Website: home-depot
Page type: account-selection
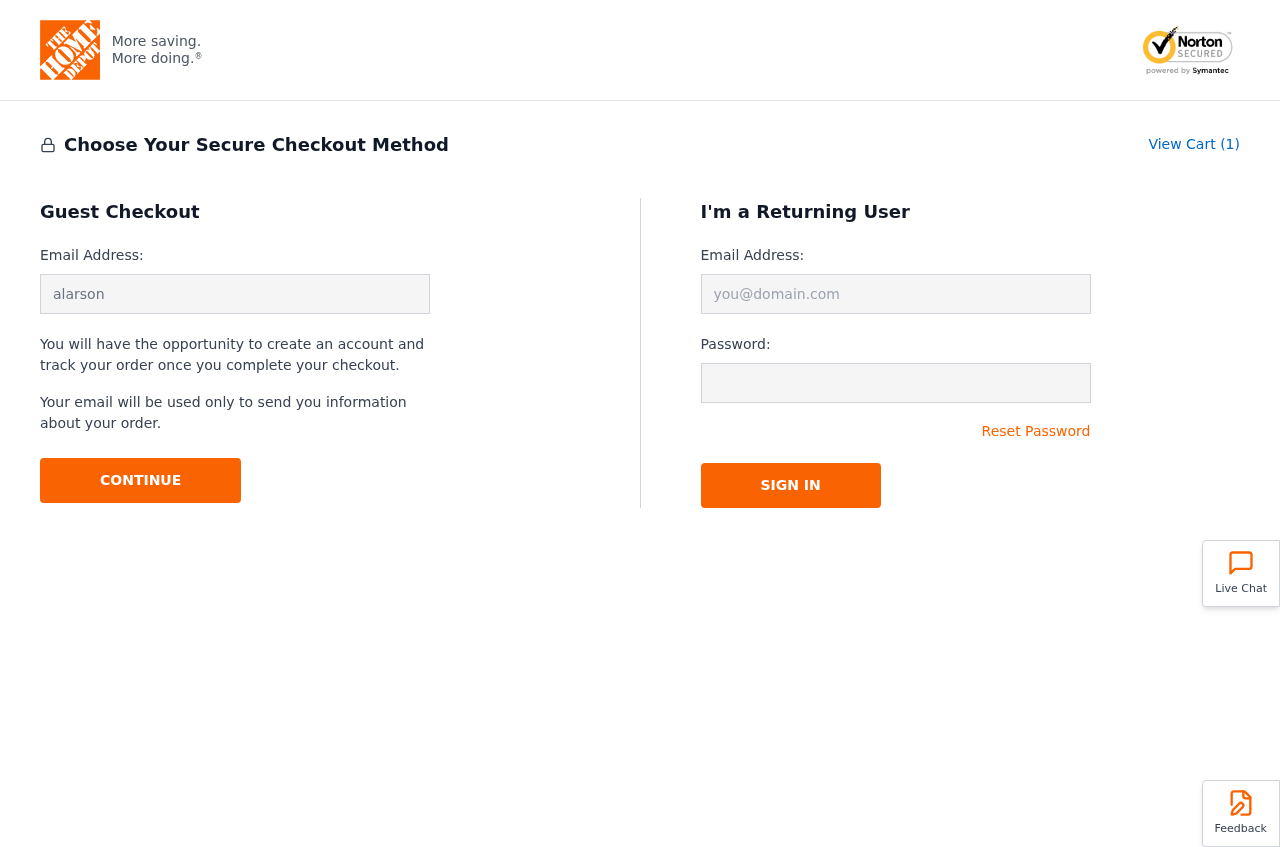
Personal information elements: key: PII_EMAIL
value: alarson@gmail.com
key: PII_LOGIN_USERNAME
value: anna_larson
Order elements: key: ORDER_NUM_ITEMS
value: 1